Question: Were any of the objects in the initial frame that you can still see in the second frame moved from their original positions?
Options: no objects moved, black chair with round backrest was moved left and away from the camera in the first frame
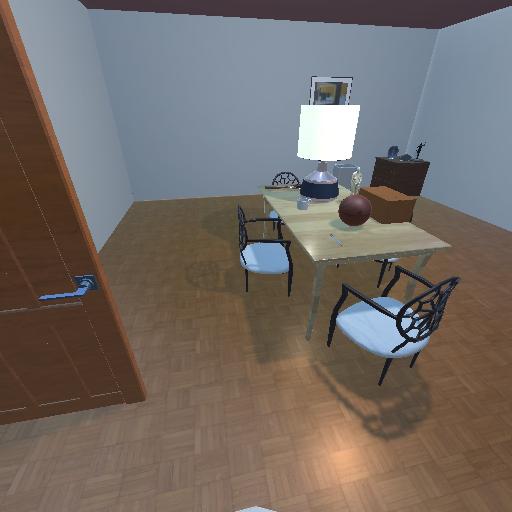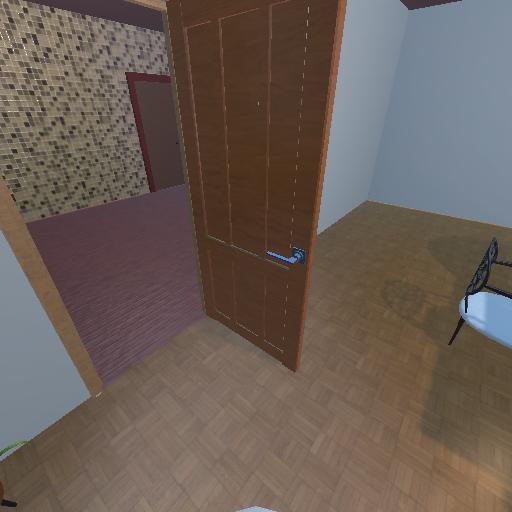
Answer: no objects moved